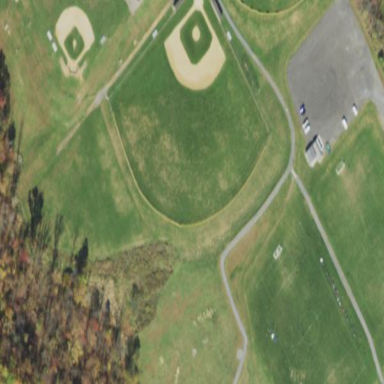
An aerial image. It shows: Baseball pitch with dirt/grass surface.